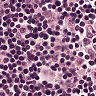
Metastatic tissue present: no